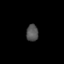
Tissue: skin
Cell type: Fibroblasts
Senescence score: 0.8395
Nuclear area (px): 199
Mean DAPI intensity: 82.779